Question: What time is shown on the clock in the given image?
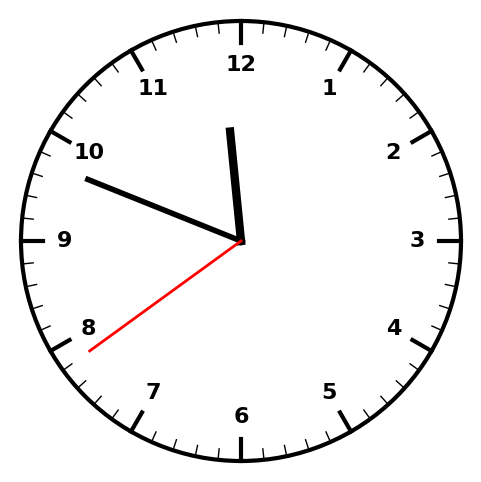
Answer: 11:48:39